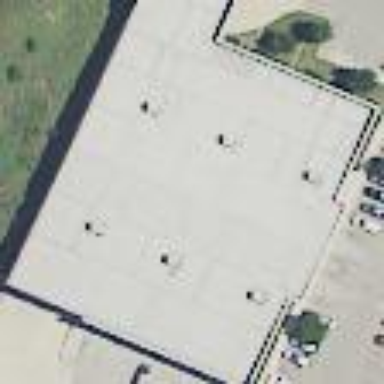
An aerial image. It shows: Building.